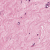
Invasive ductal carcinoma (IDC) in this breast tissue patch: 0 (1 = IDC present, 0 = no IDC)